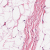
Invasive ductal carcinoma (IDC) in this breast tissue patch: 0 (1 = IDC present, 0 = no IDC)